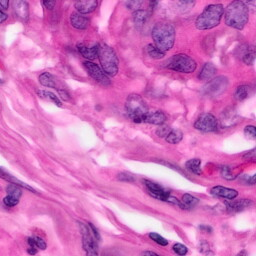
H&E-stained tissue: Pancreatic